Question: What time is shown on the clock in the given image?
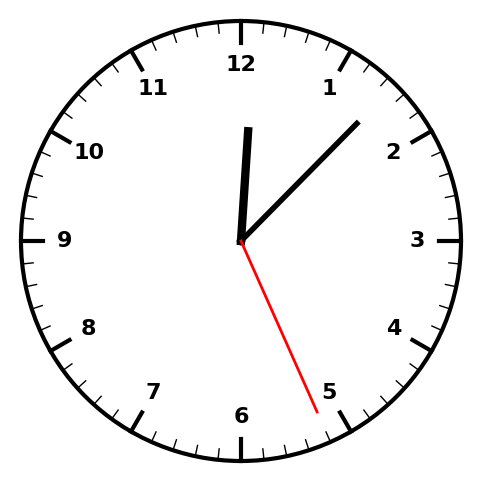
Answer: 12:07:26